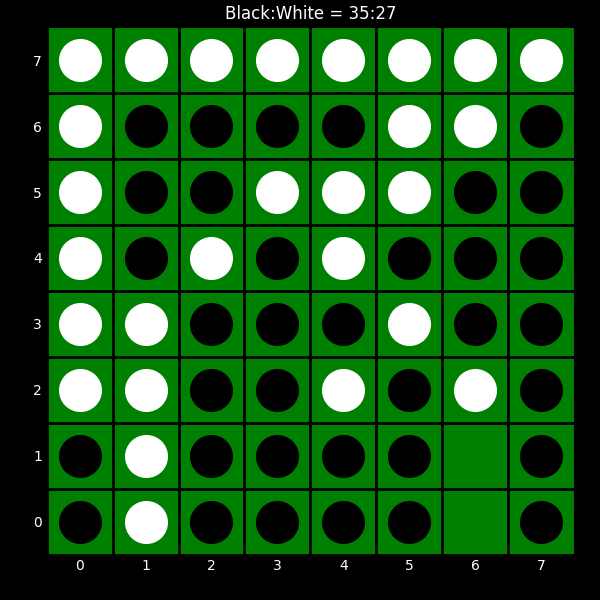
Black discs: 35
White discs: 27